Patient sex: M
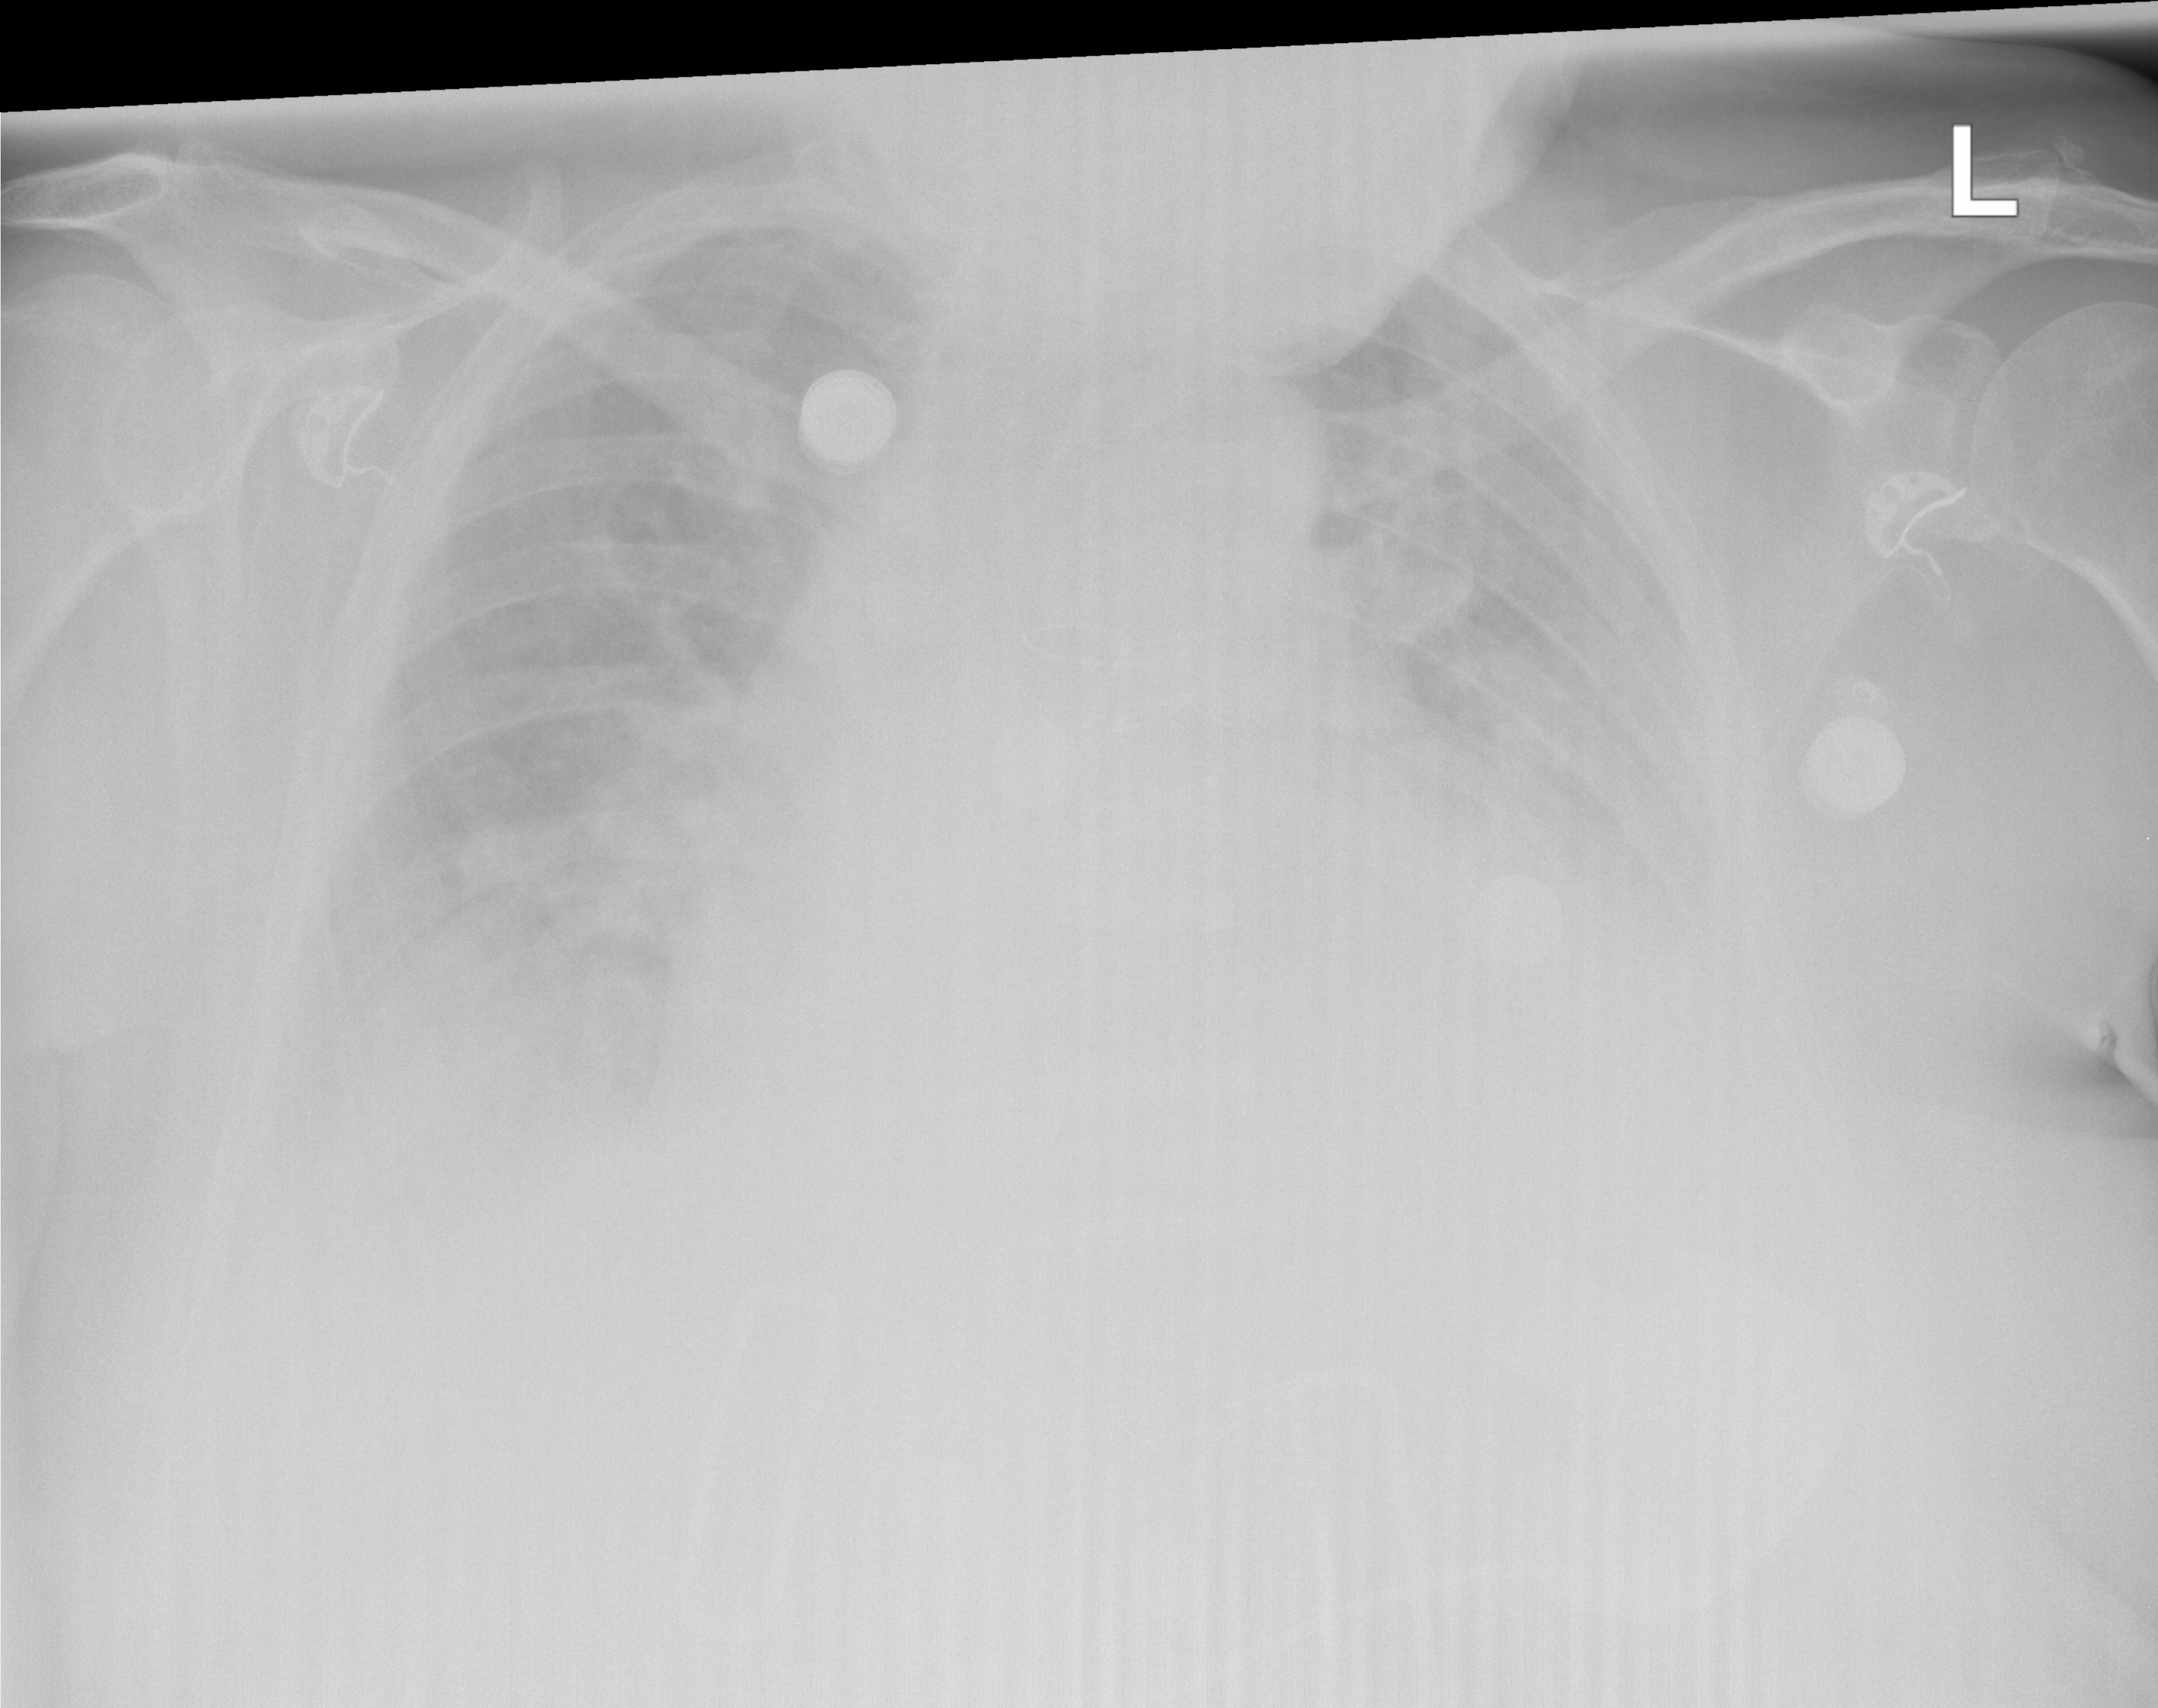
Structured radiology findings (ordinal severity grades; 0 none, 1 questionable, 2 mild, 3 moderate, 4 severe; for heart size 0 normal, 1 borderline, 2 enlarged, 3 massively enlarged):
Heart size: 2
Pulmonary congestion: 3
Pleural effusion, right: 2
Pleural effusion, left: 2
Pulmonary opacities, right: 3
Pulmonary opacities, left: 2
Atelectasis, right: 2
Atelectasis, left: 2